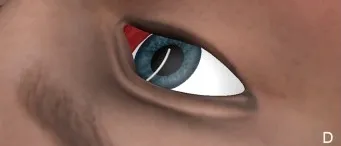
D) With gentle massage, the implant moves to the superior angle, in vertical position.
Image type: medical_photograph (other_medical_photograph)